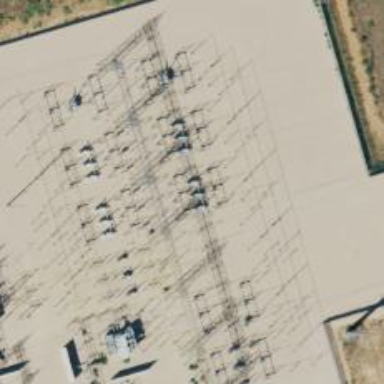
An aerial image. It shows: Switch used for power control.